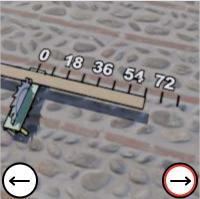
Task: length
Answer: 63
First scale value: 18.0